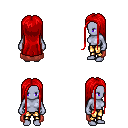
a pixel art fantasy rpg character, female body template, dark elf, purple skin, maroon cape, gold greaves, red extra-long hairstyle, four views (front, back, left, right), 2x2 character sprite sheet, small pixel art, hard edges, no anti-aliasing